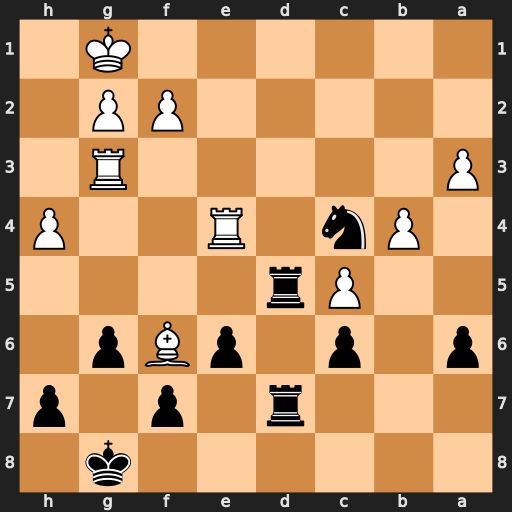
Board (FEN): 6k1/3r1p1p/p1p1pBp1/2Pr4/1Pn1R2P/P5R1/5PP1/6K1
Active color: b
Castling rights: -
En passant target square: -
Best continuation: Rd1+ Kh2 Nd2 Re2 Nf1+ Kh3 Nxg3